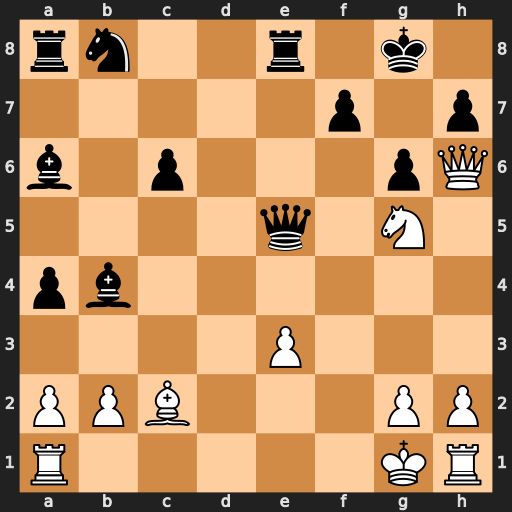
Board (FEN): rn2r1k1/5p1p/b1p3pQ/4q1N1/pb6/4P3/PPB3PP/R5KR
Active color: w
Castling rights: -
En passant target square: -
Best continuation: Qxh7+ Kf8 Qxf7#